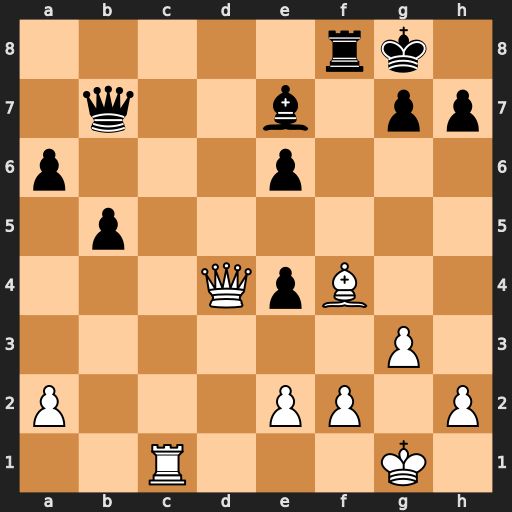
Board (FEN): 5rk1/1q2b1pp/p3p3/1p6/3QpB2/6P1/P3PP1P/2R3K1
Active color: w
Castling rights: -
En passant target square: -
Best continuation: Rc7 Bf6 Qxf6 gxf6 Rxb7